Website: walmart
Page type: account-selection
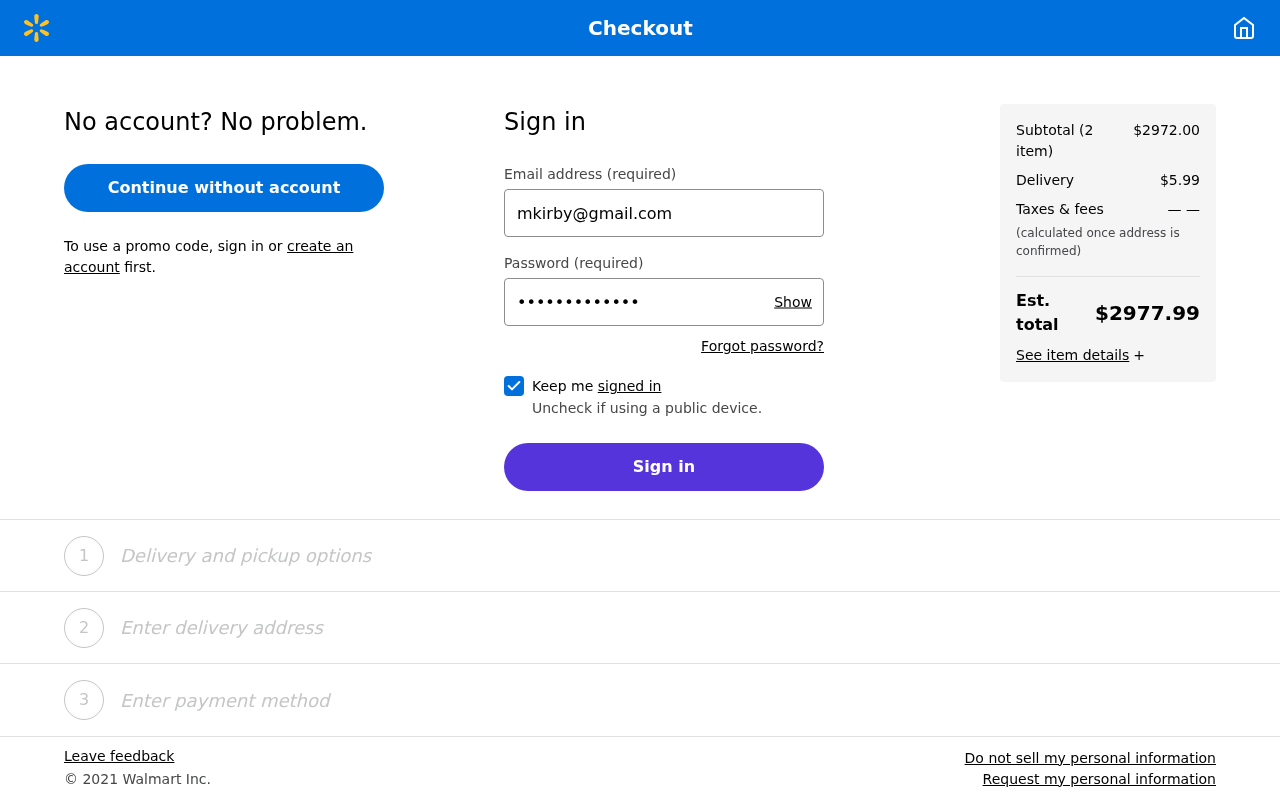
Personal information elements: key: PII_EMAIL
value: mkirby@gmail.com
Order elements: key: ORDER_NUM_ITEMS
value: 2
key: ORDER_SUBTOTAL
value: $2972.00
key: ORDER_SHIPPING_COST
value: $5.99
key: ORDER_TOTAL
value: $2977.99